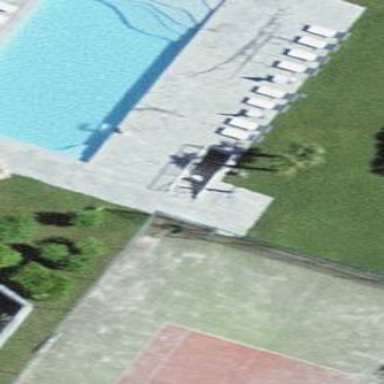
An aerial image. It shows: Swimming pool located in leisure land.